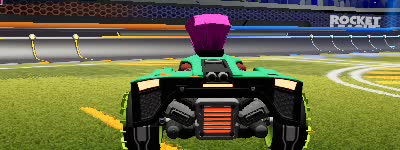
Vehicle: breakout